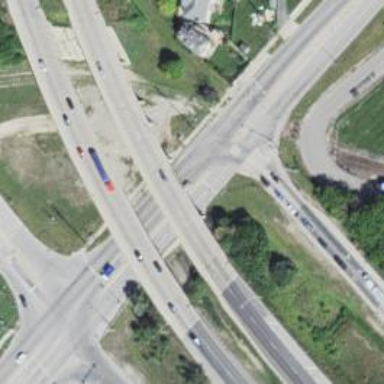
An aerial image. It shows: Trunk link highway.